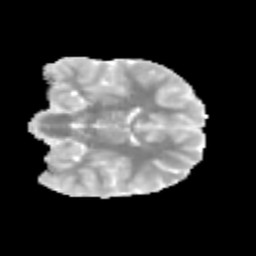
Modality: MD
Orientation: coronal
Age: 9
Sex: male
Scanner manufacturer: siemens
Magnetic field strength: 3 T
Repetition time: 3.8 s
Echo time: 0.07 s